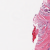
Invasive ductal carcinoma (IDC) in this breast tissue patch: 1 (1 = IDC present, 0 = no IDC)